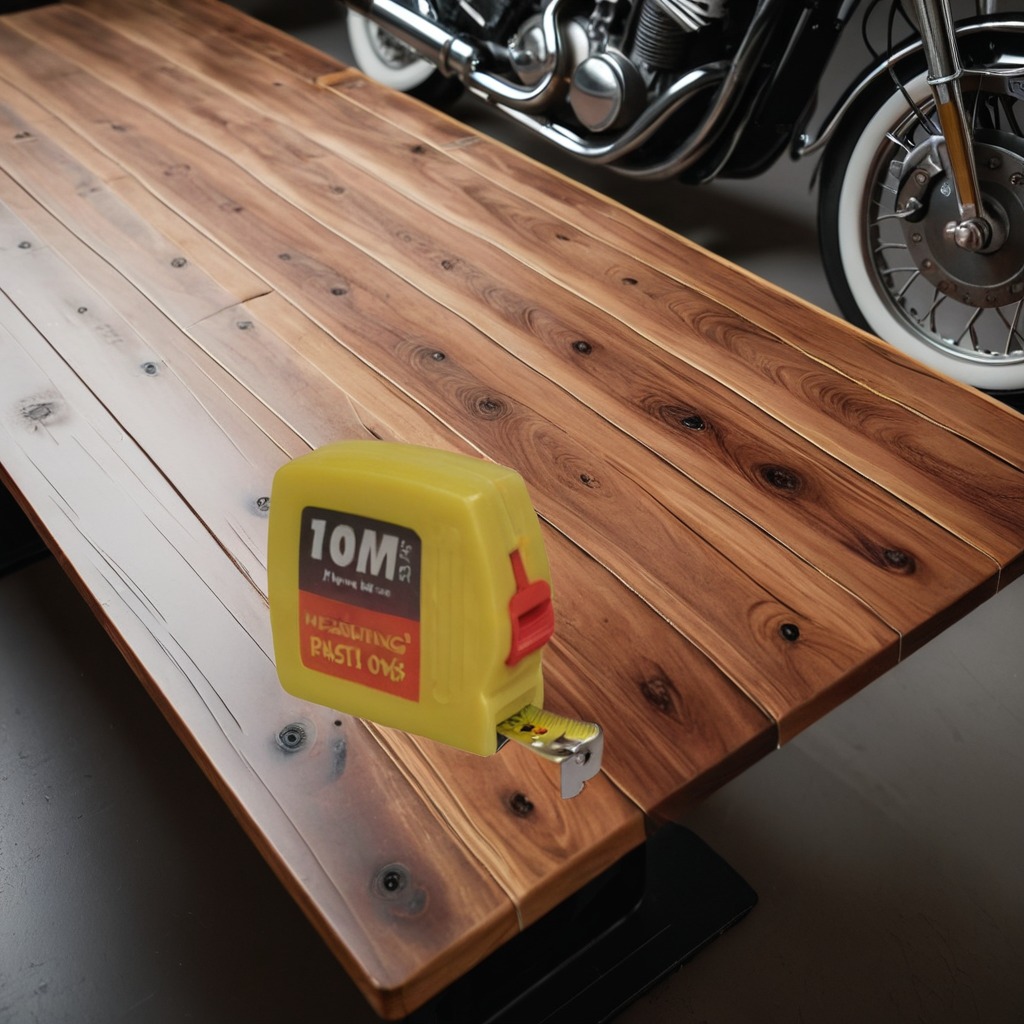
A measuring tape is lying on the oil-spilled wooden table in the vintage motorcycle garage.